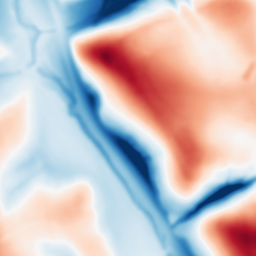
Category: multiscale
Decomposition family: dog_multiscale
Decomposition parameters: sigma_ratio: 2
n_scales: 4
base_sigma: 2
Upsampling method: lanczos
Upsampling parameters: scale: 4
Upsampling scale: 4